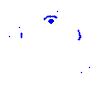
Particle: electron